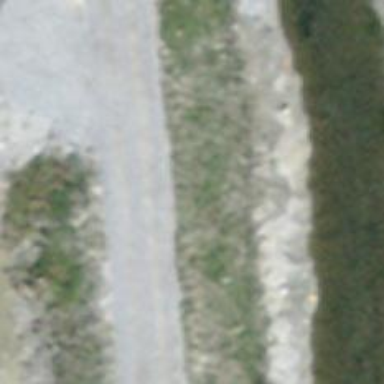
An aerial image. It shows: Culvert tunnel crossing ditch waterway.